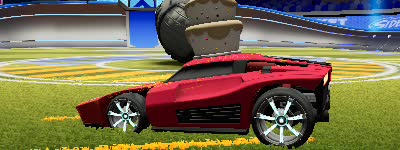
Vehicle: breakout